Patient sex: F
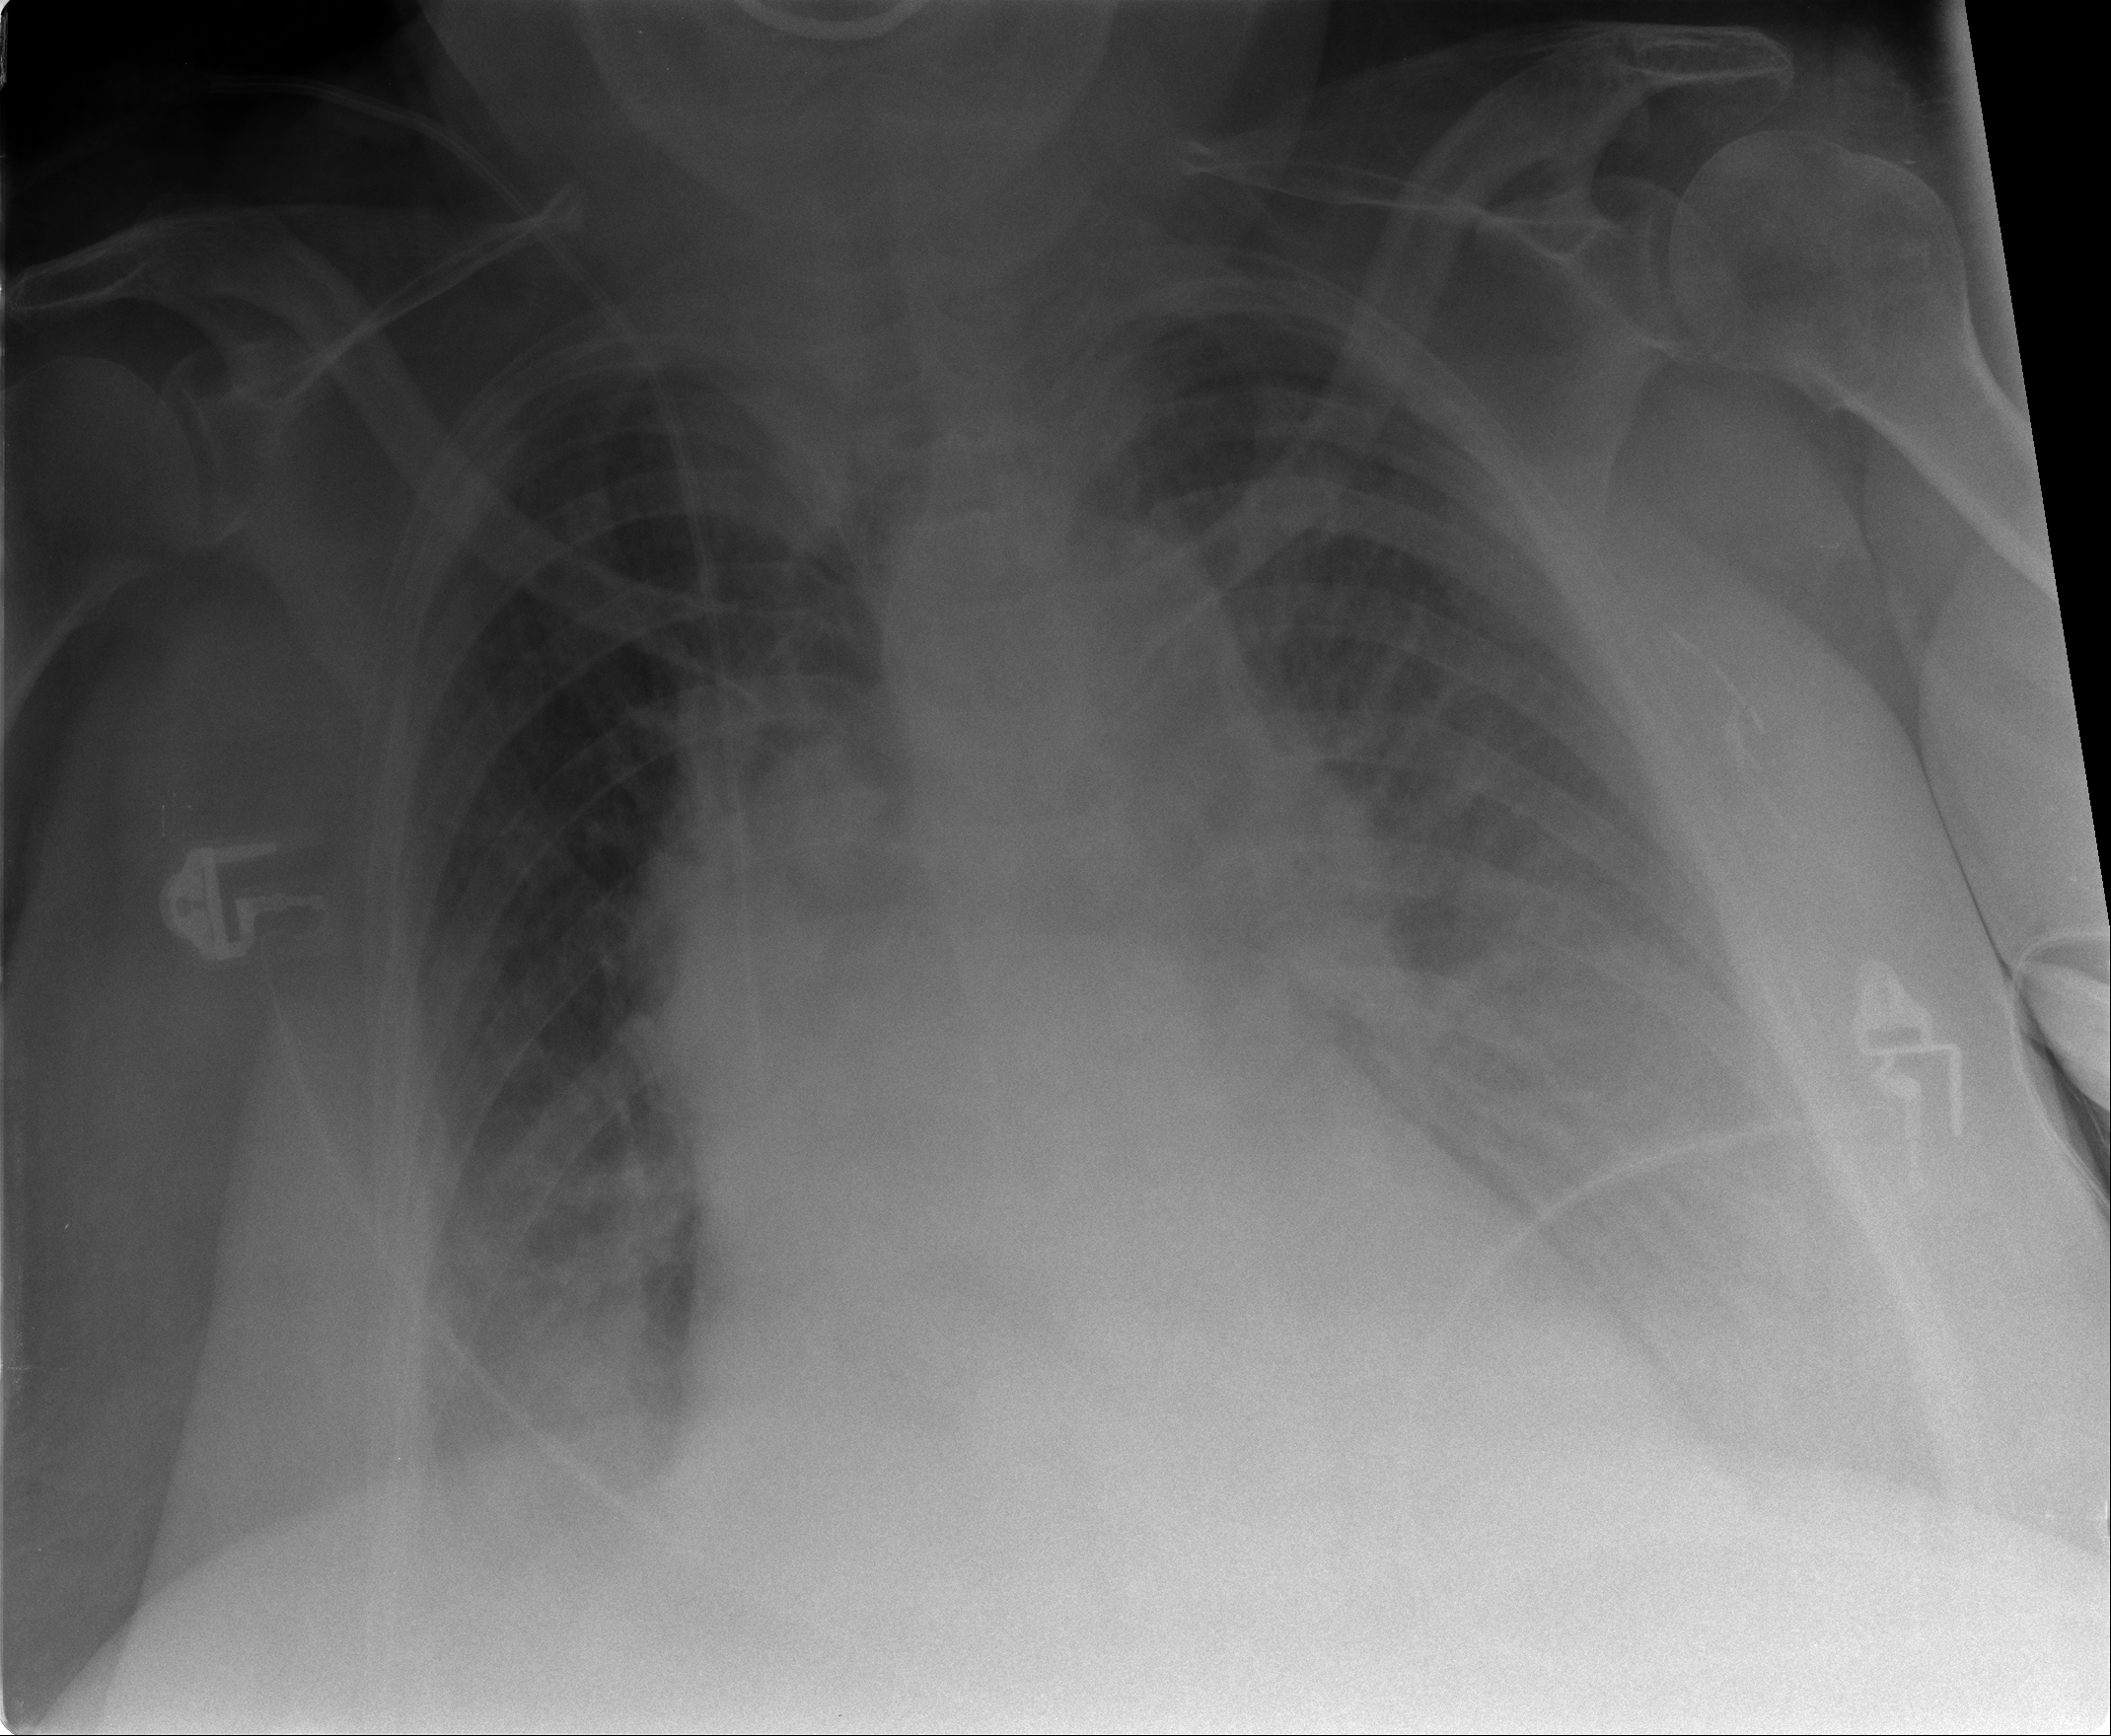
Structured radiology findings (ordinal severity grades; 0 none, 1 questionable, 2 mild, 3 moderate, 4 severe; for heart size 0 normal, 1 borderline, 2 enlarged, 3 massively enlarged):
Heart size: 2
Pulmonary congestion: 2
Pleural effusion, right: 2
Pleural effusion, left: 2
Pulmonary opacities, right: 3
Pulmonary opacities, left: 3
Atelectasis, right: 3
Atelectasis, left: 3